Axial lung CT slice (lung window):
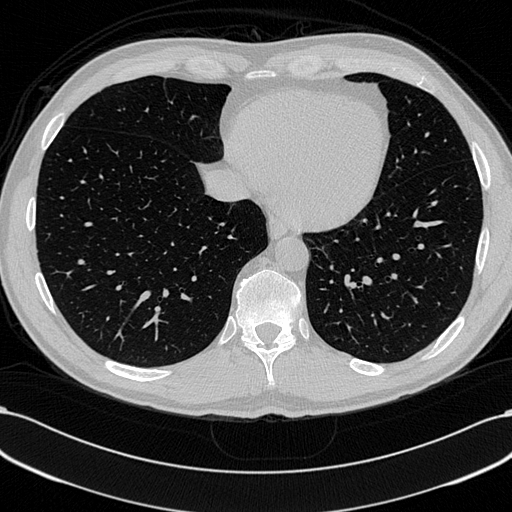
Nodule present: no